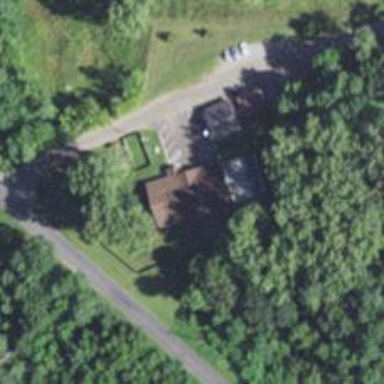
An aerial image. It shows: Animal shelter.